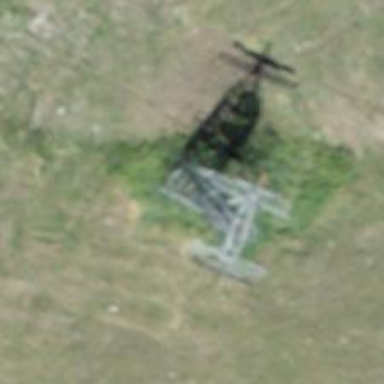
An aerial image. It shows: Pylon for aerialway.